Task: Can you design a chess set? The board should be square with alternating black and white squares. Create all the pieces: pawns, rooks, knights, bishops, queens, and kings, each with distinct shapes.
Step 361:
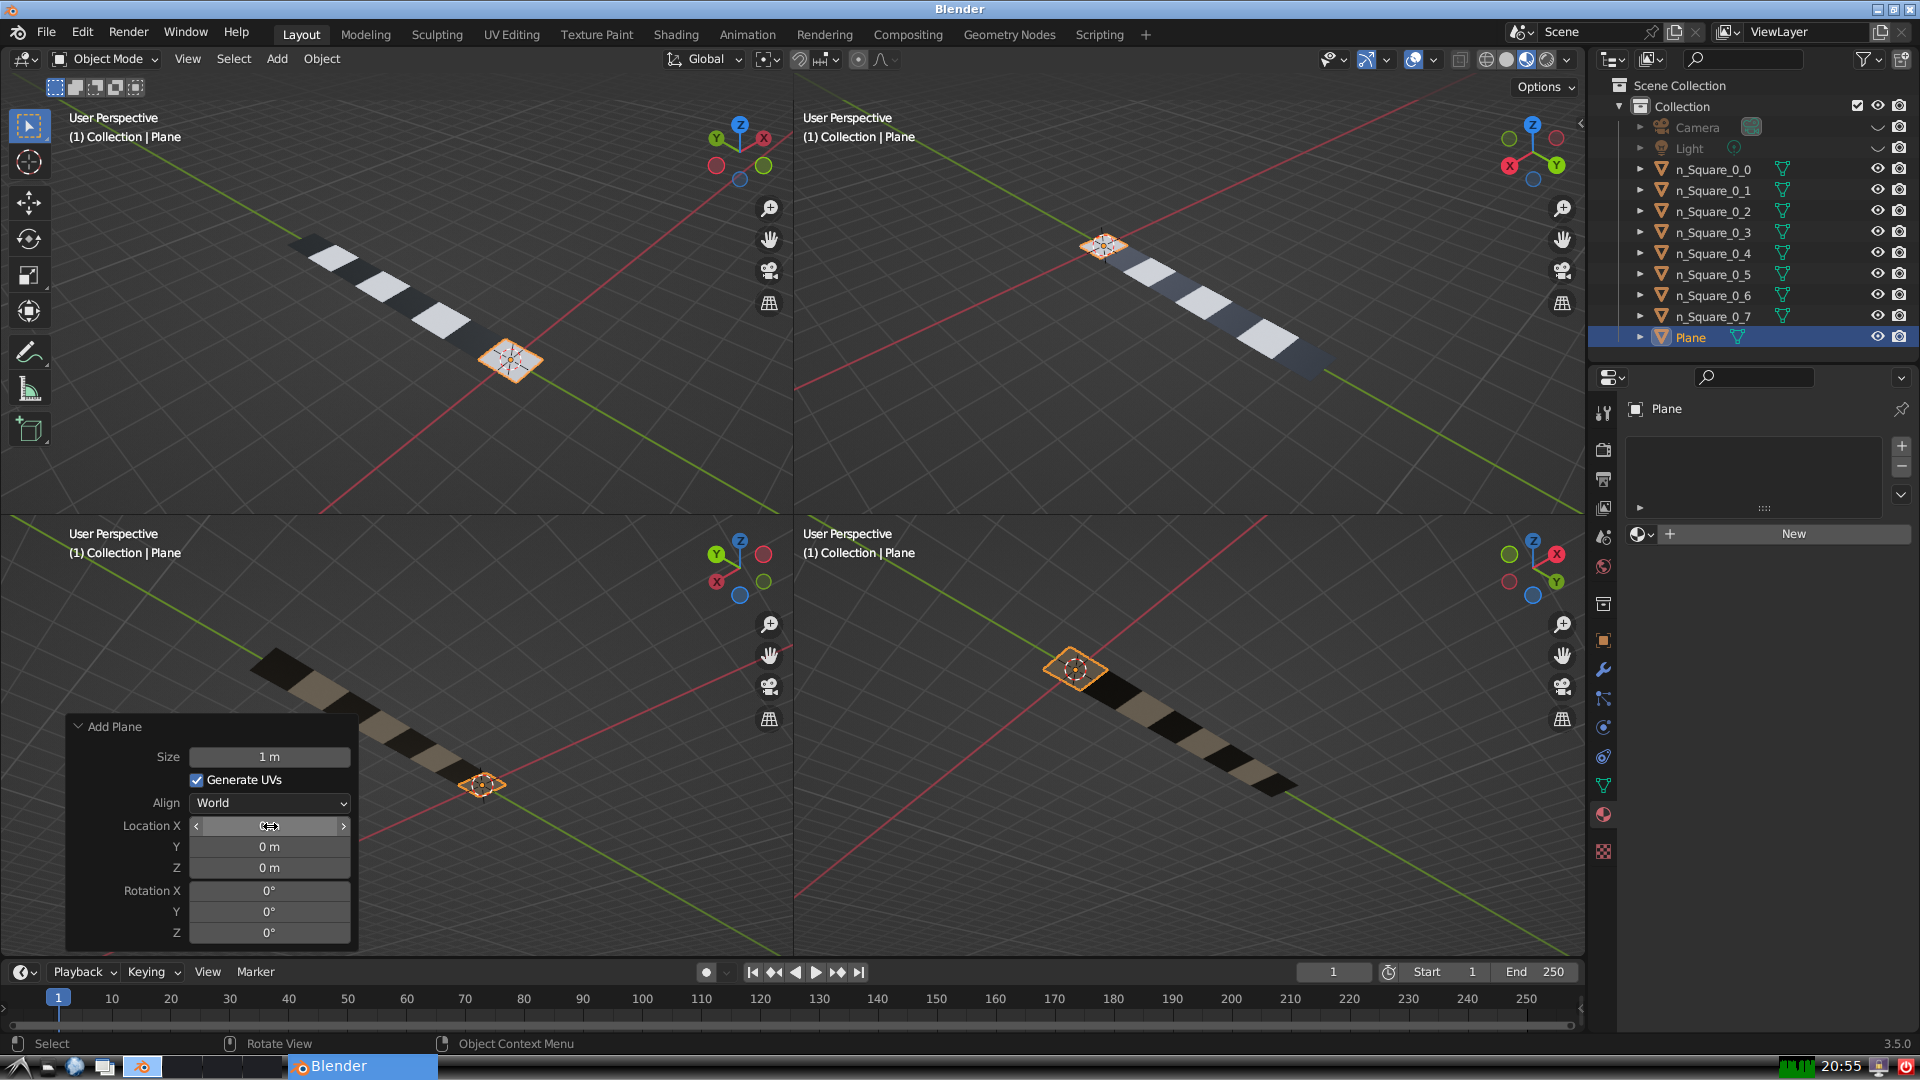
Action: click: no